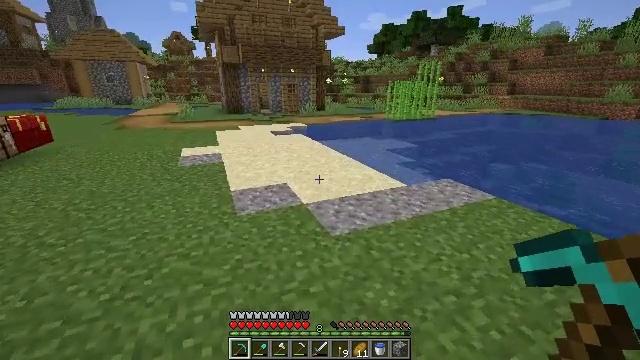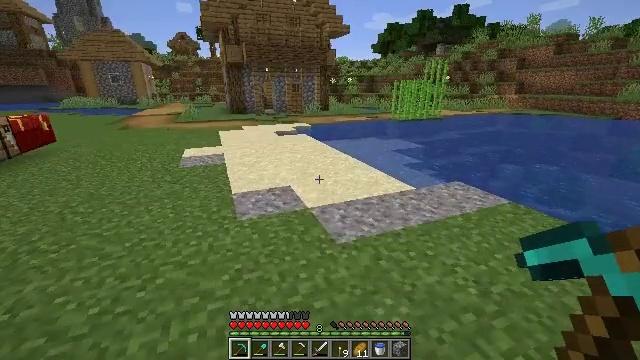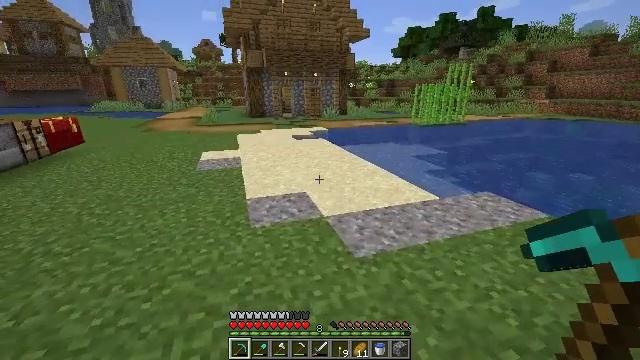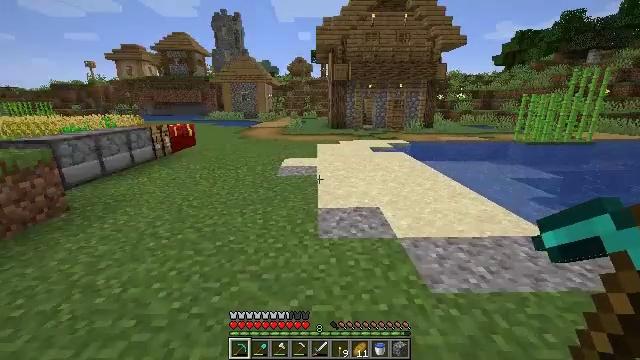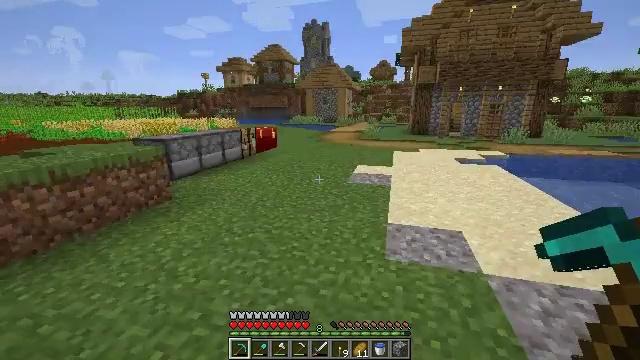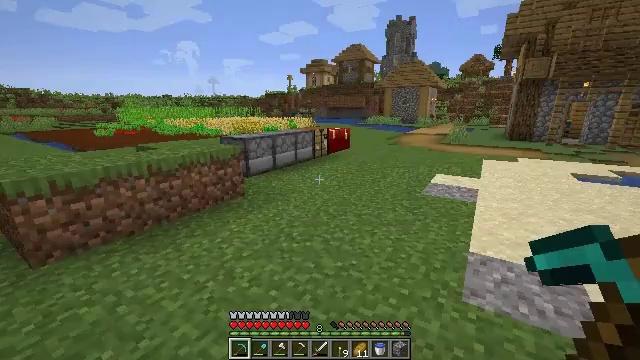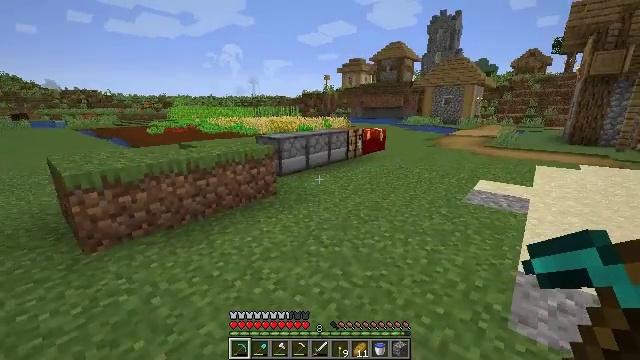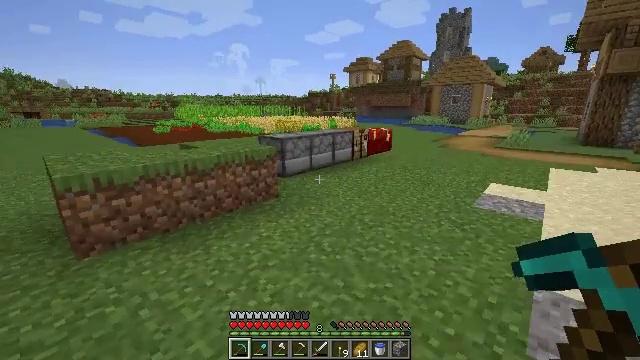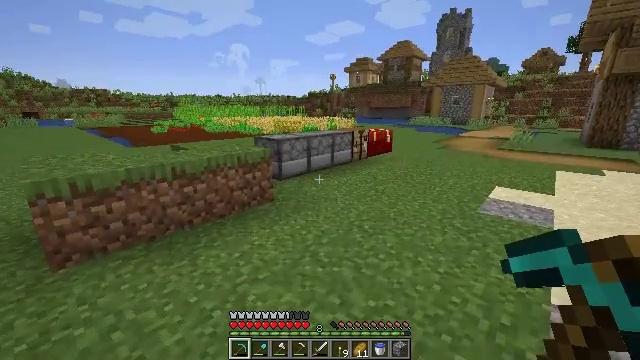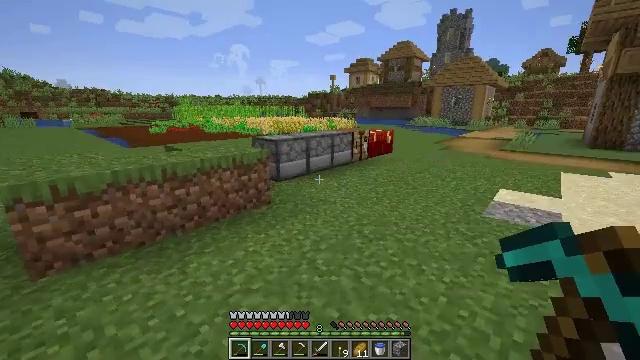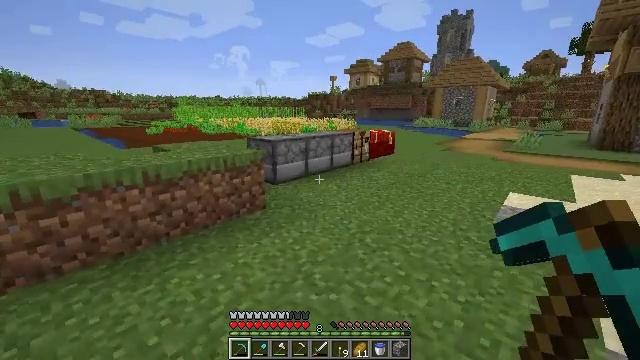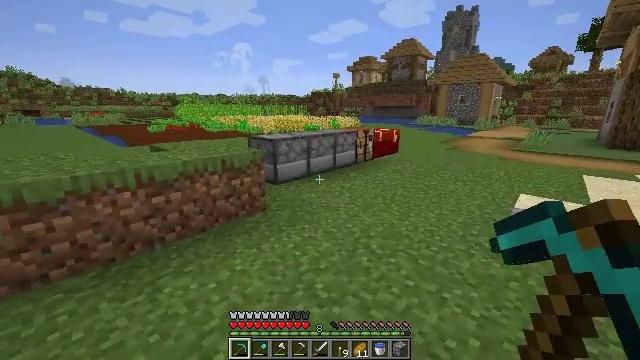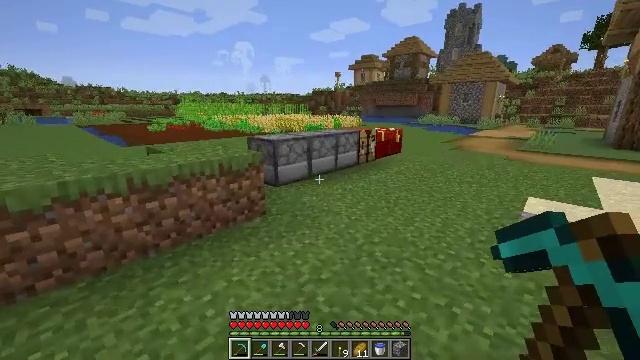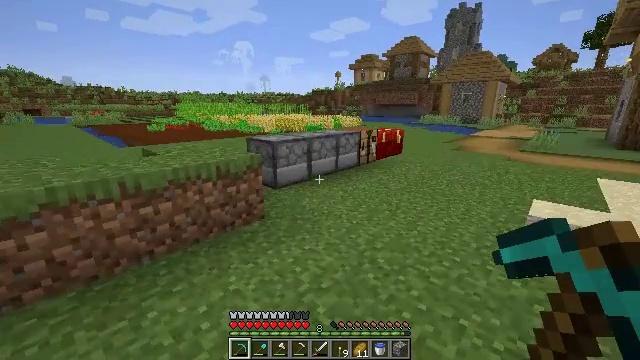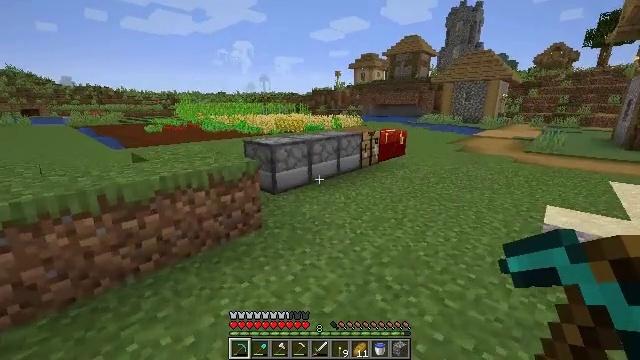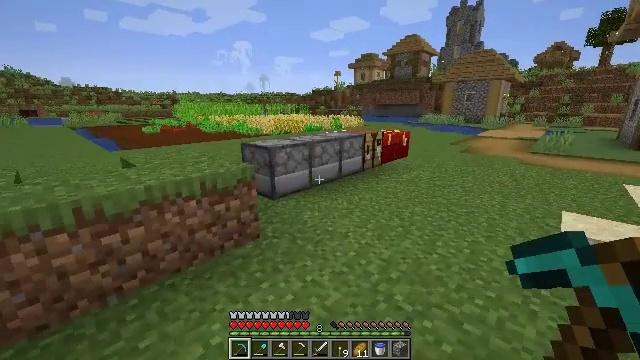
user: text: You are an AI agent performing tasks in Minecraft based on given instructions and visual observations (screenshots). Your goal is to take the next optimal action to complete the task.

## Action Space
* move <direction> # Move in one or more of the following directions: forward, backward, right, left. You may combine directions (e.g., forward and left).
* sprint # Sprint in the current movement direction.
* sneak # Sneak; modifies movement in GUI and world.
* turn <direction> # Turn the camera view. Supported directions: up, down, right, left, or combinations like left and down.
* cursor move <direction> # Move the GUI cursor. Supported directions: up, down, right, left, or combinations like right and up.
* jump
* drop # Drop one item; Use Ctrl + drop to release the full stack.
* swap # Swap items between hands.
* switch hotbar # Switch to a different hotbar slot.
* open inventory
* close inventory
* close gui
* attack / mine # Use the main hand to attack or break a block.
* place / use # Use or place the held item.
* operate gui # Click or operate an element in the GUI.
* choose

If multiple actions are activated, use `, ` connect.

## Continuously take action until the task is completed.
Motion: motion action
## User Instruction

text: Open a crafting table to create the enchanting table.
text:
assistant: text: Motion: move forward
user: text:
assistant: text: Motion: move forward, turn left
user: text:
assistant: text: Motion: move forward, turn left and up
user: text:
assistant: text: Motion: move forward, turn left and up
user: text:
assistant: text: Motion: move forward, turn left
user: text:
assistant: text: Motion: move forward, turn left
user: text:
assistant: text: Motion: move forward, turn left
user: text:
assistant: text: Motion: move forward
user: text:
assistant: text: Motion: move forward
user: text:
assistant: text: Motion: move forward
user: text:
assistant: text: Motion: move forward
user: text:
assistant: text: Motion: move forward
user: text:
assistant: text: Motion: move forward
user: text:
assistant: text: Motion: move forward
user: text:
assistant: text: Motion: move forward
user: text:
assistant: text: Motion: move forward
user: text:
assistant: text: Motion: move forward
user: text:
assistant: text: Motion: move forward
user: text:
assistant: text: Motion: move forward
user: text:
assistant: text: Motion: move forward
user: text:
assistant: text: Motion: move forward
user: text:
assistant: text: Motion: move forward
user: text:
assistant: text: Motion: move forward and move right
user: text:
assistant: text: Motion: move forward and move right
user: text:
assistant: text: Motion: move forward and move right
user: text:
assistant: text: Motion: move forward and move right
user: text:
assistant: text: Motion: move forward and move right
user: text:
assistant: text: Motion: move forward and move right, turn left
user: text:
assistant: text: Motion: move forward and move right, turn left and down
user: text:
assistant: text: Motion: move forward and move right, turn left and down